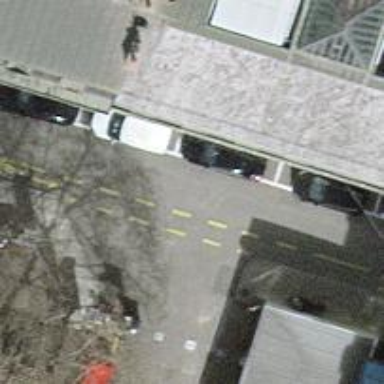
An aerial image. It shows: Parking aisle made of asphalt next to service road with sidewalk.